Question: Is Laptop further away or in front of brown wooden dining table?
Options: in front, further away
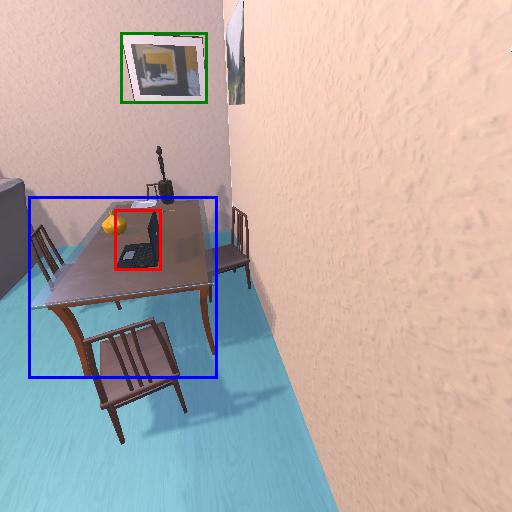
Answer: in front